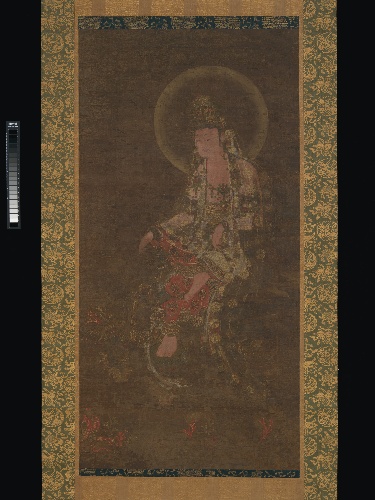
Title: 작자미상 수월관음도   고려|作者未詳 水月觀音圖   高麗|Water-Moon Avalokiteshvara
Artist: Unidentified artist
Date: 14th century
Object type: Hanging scroll
Classification: Paintings
Medium: Hanging scroll; ink, color, and gold on silk
Culture: Korea
Period: Goryeo dynasty (918–1392)
Dimensions: Image: 40 1/2 × 20 3/8 in. (102.9 × 51.8 cm)
Overall with mounting: 72 × 27 3/8 in. (182.9 × 69.5 cm)
Overall with knobs: 72 × 29 3/8 in. (182.9 × 74.6 cm)
Department: Asian Art
Credit line: H. O. Havemeyer Collection, Bequest of Mrs. H. O. Havemeyer, 1929
Accession year: 1929
Repository: Metropolitan Museum of Art, New York, NY
Tags: Moon|Buddhism|Avalokiteshvara|Bodhisattvas